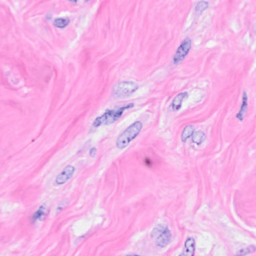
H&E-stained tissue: Breast